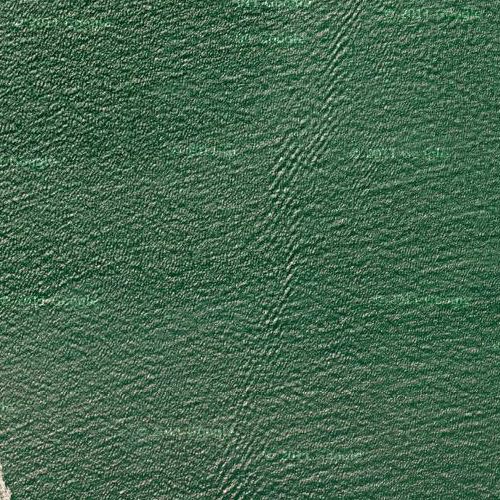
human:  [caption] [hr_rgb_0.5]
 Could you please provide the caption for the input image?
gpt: A part of ocean with deep green waters .

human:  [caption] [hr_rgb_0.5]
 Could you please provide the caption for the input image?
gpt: This is a part of deep green sparkling sea .

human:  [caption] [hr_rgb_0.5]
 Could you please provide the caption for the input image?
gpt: This is a part of deep green sparkling sea .

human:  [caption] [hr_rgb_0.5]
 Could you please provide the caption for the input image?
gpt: This is a part of deep green sparkling sea .

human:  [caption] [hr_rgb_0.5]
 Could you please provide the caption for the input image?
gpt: This is a part of deep green sparkling sea .